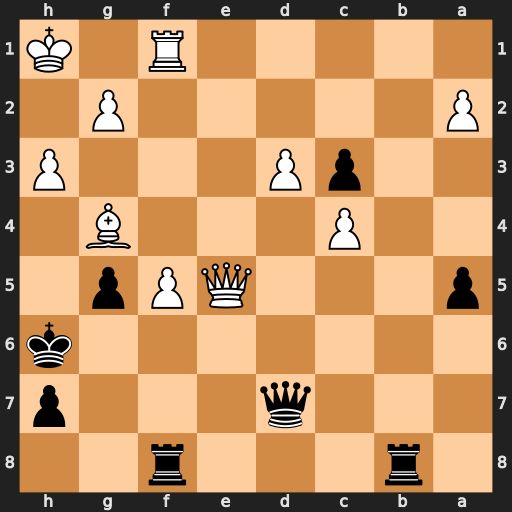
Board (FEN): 1r3r2/3q3p/7k/p3QPp1/2P3B1/2pP3P/P5P1/5R1K
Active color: b
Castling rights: -
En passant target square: -
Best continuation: c2 Qc3 Rb1